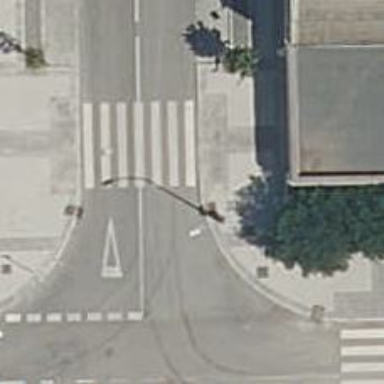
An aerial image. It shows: Uncontrolled zebra crossing on the road.